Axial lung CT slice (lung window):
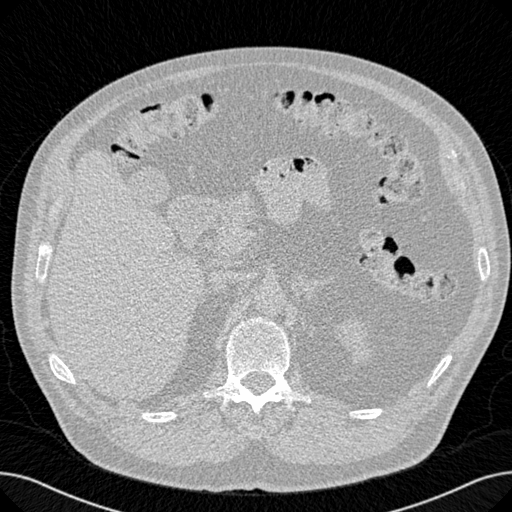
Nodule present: no